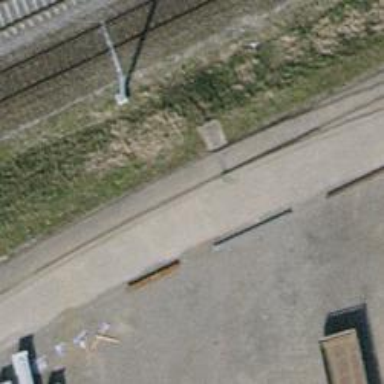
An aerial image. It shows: Railway switch.